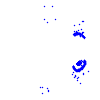
Particle: electron